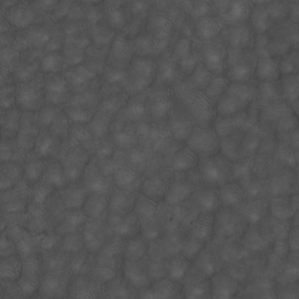
Label: non_frost